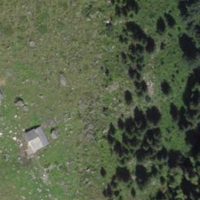
EUNIS habitat code: 23
Species observed at this site:
Astrantia minor